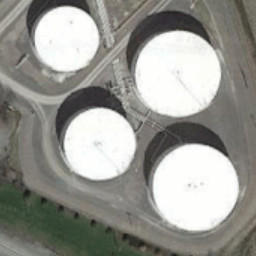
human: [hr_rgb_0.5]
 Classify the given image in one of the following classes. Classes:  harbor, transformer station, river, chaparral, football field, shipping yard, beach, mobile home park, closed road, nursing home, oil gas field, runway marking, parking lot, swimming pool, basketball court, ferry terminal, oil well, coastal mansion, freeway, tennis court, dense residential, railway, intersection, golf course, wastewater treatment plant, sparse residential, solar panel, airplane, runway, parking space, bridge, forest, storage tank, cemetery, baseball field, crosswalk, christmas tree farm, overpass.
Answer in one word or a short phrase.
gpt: storage tank